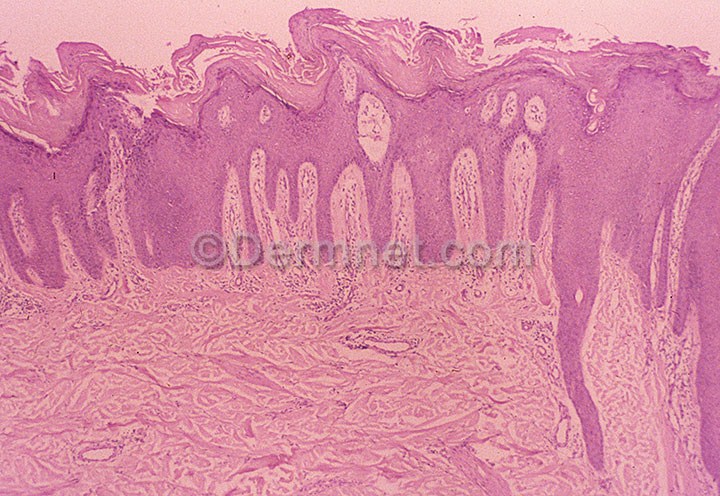
Disease: Psoriasis pictures Lichen Planus and related diseases